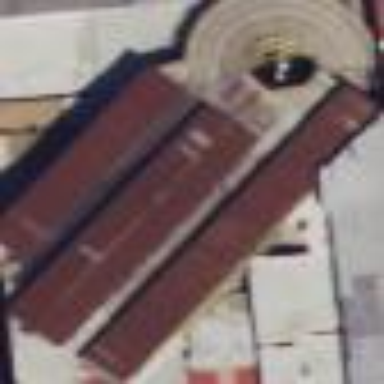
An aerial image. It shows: Commercial building.